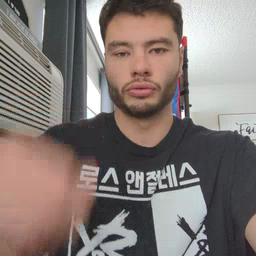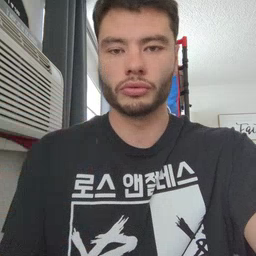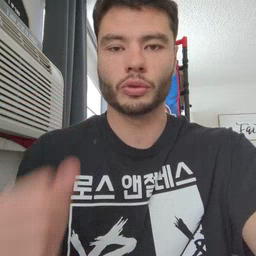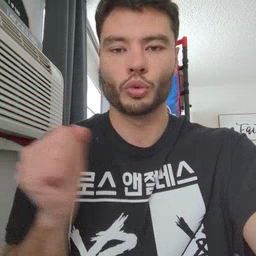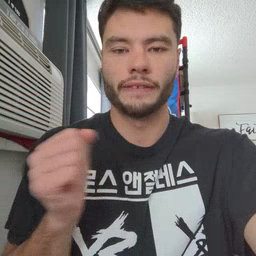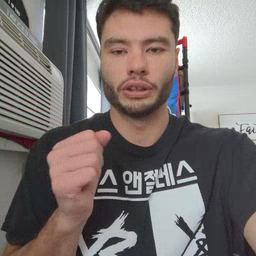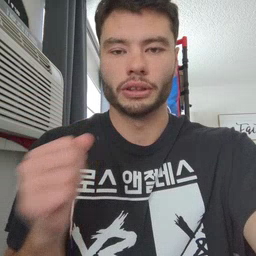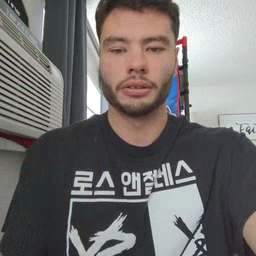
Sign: refrigerator